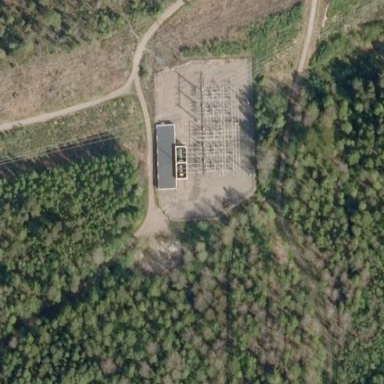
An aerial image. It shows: Substation for power supply.